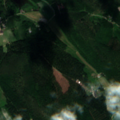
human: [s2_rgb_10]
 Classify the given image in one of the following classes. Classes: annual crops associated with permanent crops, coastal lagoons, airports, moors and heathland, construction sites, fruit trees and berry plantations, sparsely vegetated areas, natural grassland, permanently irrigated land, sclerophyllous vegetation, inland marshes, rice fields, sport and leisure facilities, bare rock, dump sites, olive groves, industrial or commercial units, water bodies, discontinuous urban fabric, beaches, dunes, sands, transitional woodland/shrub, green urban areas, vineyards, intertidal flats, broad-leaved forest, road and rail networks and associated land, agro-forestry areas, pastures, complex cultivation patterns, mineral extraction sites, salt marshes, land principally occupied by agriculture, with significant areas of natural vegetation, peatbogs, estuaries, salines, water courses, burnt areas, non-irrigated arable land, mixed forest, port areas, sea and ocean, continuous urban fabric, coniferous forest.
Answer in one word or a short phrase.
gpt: land principally occupied by agriculture, with significant areas of natural vegetation, coniferous forest, mixed forest